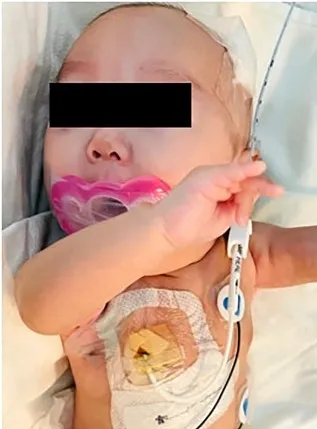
5 months of postmenstrual age. At birth, there was notable hyperpigmentation, but over time, her skin color improved. She showed normal female genitalia.
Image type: medical_photograph (skin_photograph)